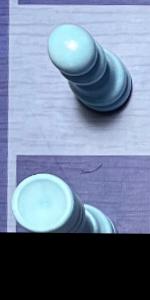
Label: Rook_White